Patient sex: M
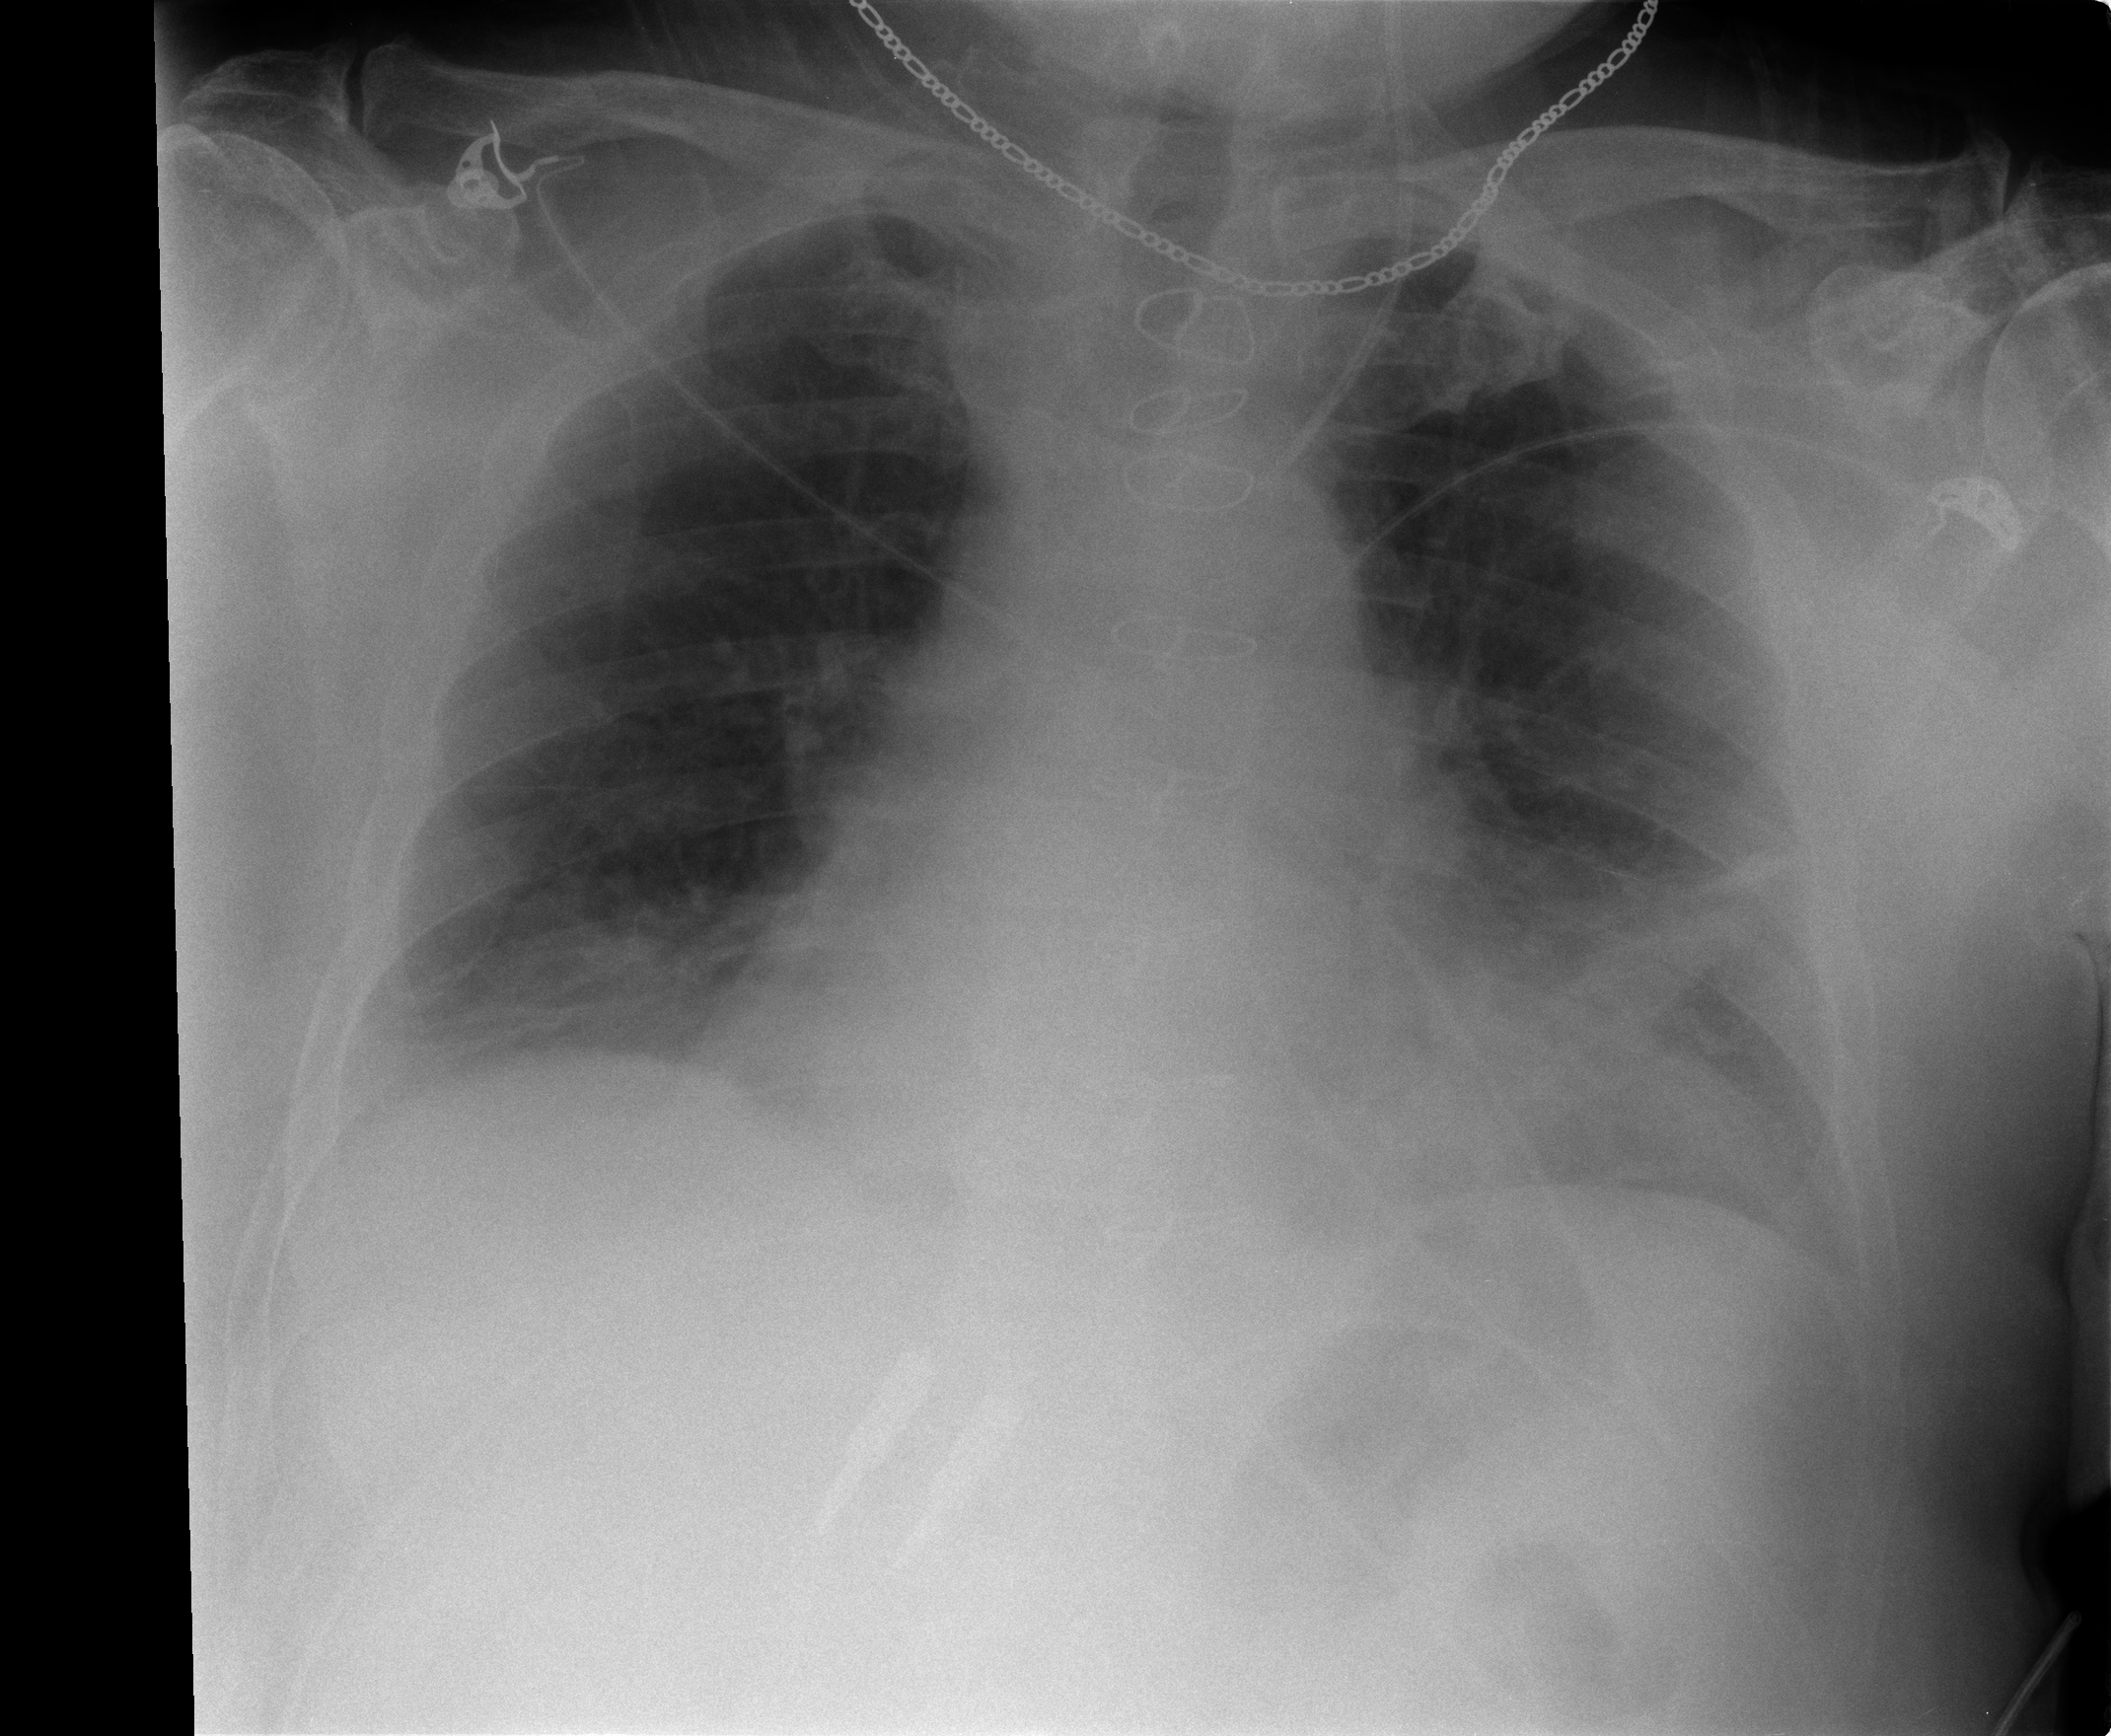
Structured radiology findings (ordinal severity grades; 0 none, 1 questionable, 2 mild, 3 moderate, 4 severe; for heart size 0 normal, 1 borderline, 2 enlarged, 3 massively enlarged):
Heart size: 2
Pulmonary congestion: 1
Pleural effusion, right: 1
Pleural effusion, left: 1
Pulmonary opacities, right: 0
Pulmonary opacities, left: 1
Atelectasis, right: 2
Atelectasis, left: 2